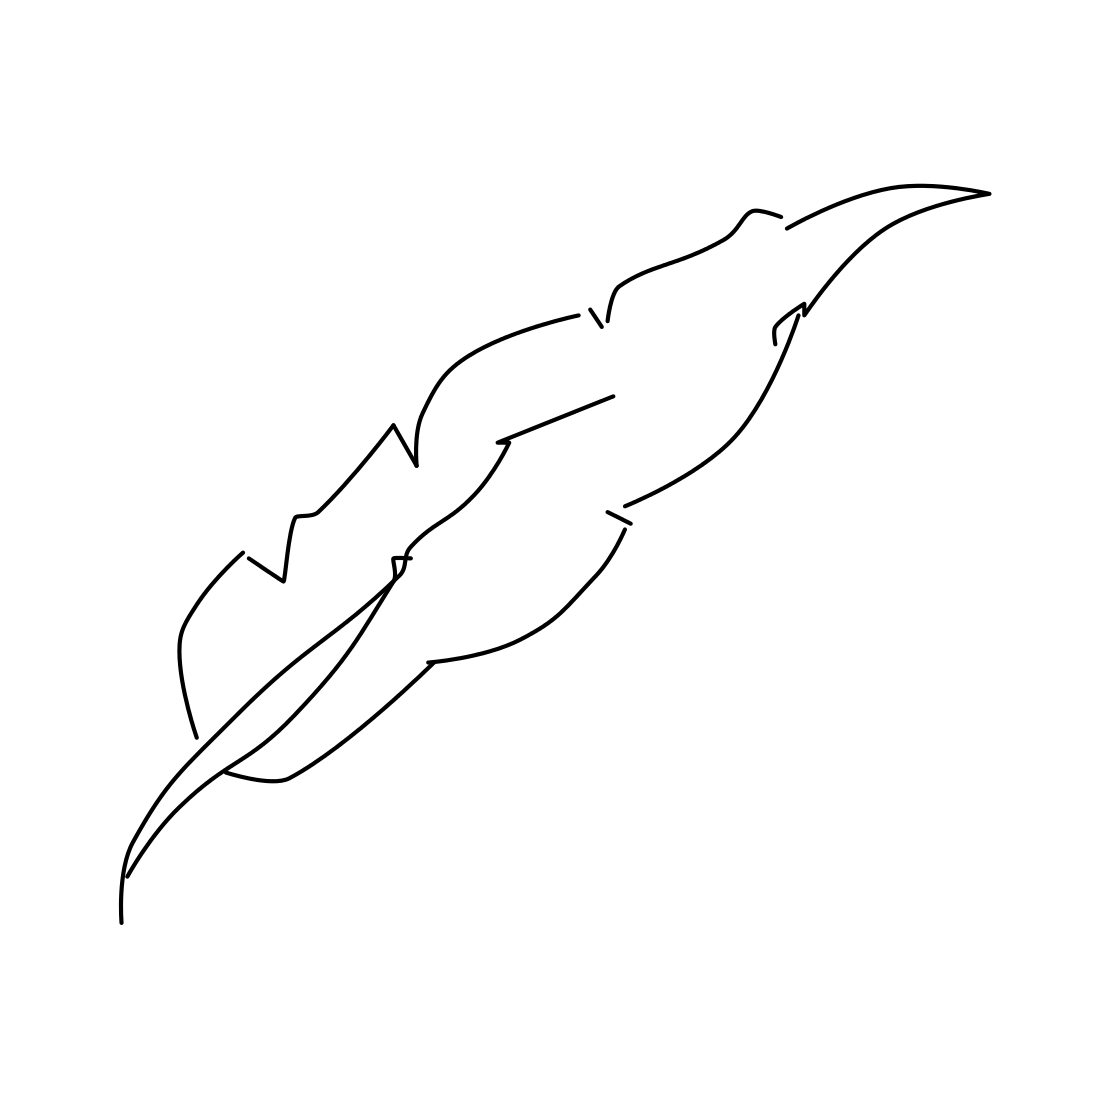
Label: feather